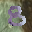
Label: 8